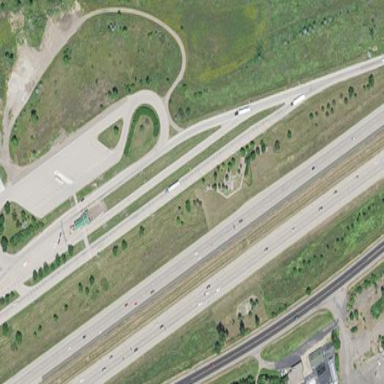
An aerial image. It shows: Rest area along the road.